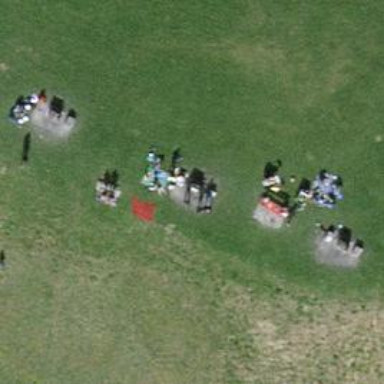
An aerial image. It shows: BBQ amenity.